Question: Alright I'll try and make this as short as possible. Currently I'm running OS X (10.8.4) with the default Apache 2 install. I installed passenger using home brew. I went through the setup wizard, and mod_rails appears to be working because I see this log statement, '[ 2013-09-03 01:33:21.3513 34289/0x7fff71bf9180 agents/Watchdog/Main.cpp:642 ]: All Phusion Passenger agents started!' in the '/var/log/apache2/error_log' file.
When I navigate to in a web browser I get the following, however the 'rails.png' file isn't showing.
The 'access_log' for Apache 2 looks like the following,
<URL>
The 'httpd.conf' file,
'''
# Added by Chris - 27AUG13
LoadModule passenger_module /Users/capin/.rbenv/versions/2.0.0-p247/lib/ruby/gems/2.0.0/gems/passenger-4.0.14/buildout/apache2/mod_passenger.so
PassengerRoot /Users/capin/.rbenv/versions/2.0.0-p247/lib/ruby/gems/2.0.0/gems/passenger-4.0.14
PassengerDefaultRuby /Users/capin/.rbenv/versions/2.0.0-p247/bin/ruby
<VirtualHost *:80>
ServerName lucky
# Be sure to point DocumentRoot to 'public'!
DocumentRoot /Library/WebServer/Documents/simple_cms/public
<Directory /Library/WebServer/Documents/simple_cms/public>
# This relaxes Apache security settings.
AllowOverride all
# MultiViews must be turned off.
Options -MultiViews
</Directory>
</VirtualHost>
'''
So for whatever reason the rails.png file isn't loading :/

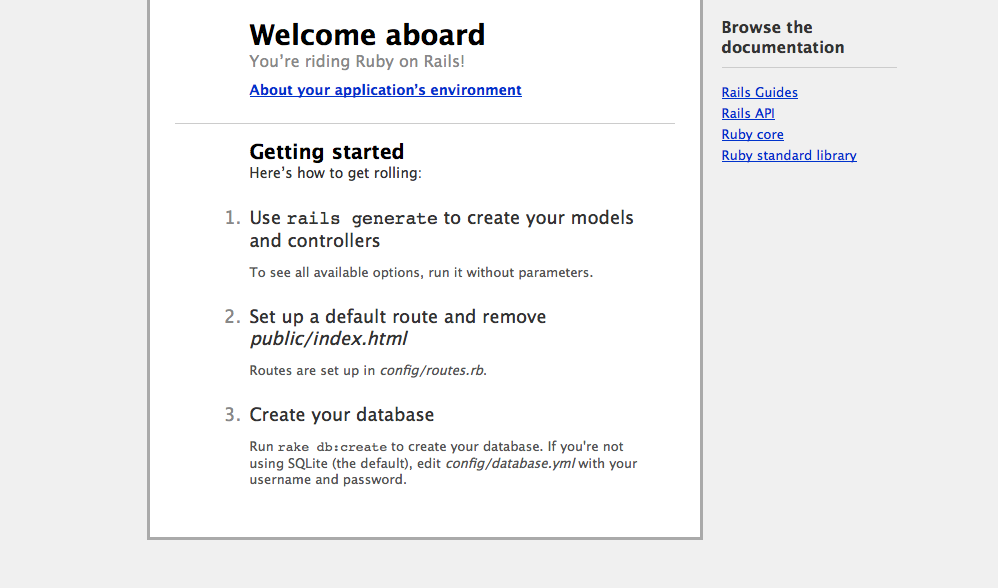
Answer: Well I figured out why the rails.png file wasn't loading. It was because the rails application was trying to connect to a database, and I had not created the database in MySQL. I was getting the following error in my Apache error log file, 'error_log'
<URL>
So I created the MySQL database according to what was specified in the 'database.yml' and then I reloaded the 'localhost' page, and whala,